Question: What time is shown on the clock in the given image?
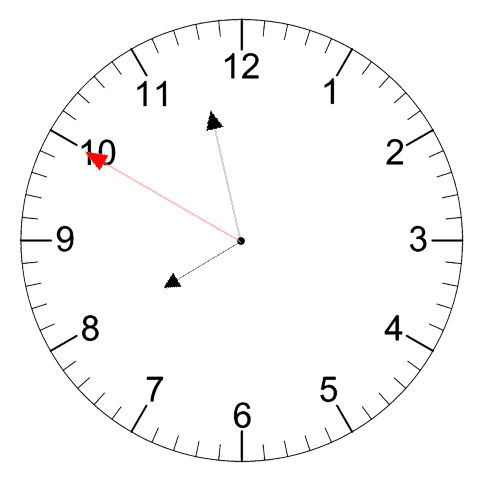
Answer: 07:57:50